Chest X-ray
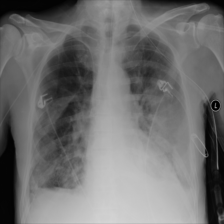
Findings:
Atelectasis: negative
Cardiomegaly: negative
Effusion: negative
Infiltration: positive
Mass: negative
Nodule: positive
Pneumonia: negative
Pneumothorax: negative
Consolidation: negative
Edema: negative
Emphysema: negative
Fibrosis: negative
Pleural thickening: negative
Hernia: negative